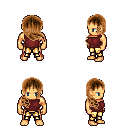
a pixel art fantasy rpg character, male body template, human, tanned skin, maroon sleeveless shirt, gold greaves, brown right-swept hairstyle, four views (front, back, left, right), 2x2 character sprite sheet, small pixel art, hard edges, no anti-aliasing